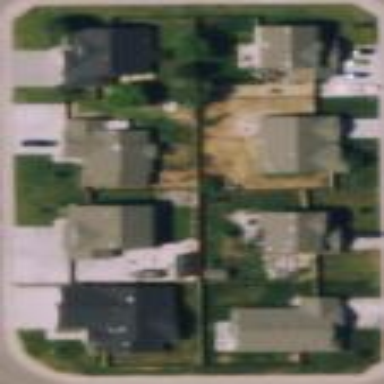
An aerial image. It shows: Sidewalk.